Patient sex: M
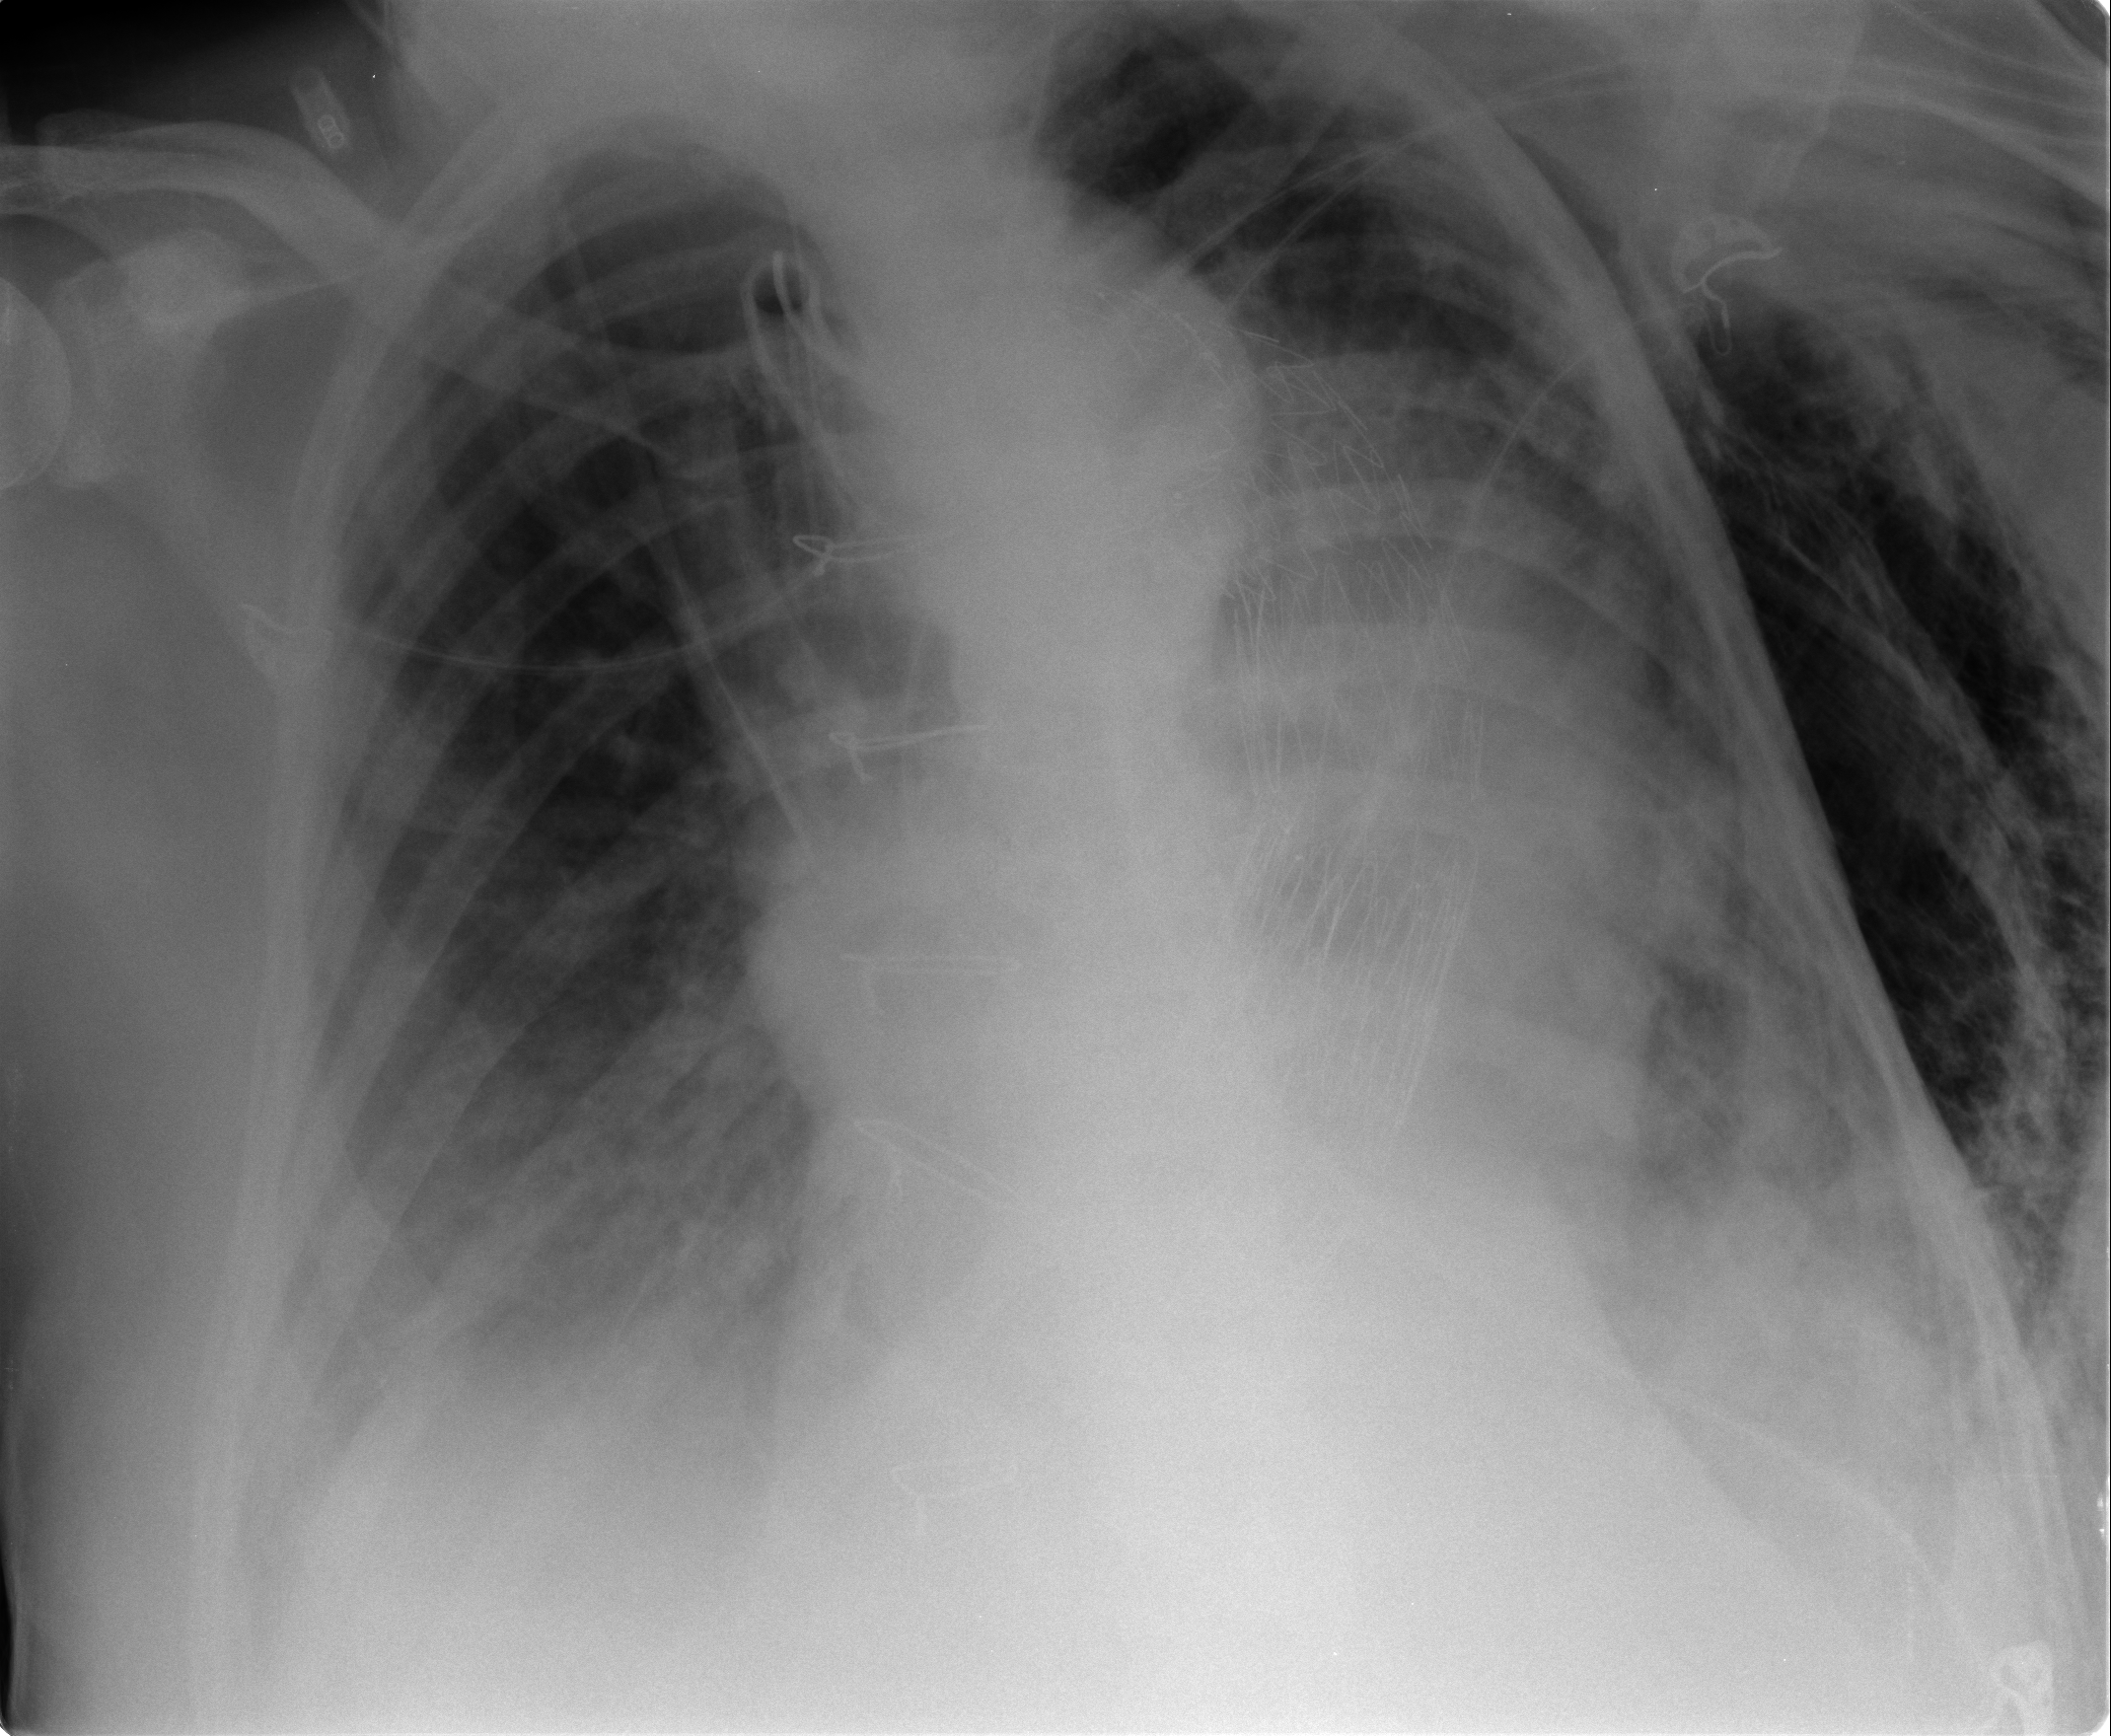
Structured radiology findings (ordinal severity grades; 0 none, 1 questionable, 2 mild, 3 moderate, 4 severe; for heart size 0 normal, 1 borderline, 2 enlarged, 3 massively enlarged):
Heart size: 1
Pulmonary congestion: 2
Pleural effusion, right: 2
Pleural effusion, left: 2
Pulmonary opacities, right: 2
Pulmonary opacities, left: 2
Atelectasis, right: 2
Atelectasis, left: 2